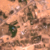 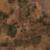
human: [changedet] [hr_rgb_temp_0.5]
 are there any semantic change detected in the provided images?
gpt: Nothing has changed.